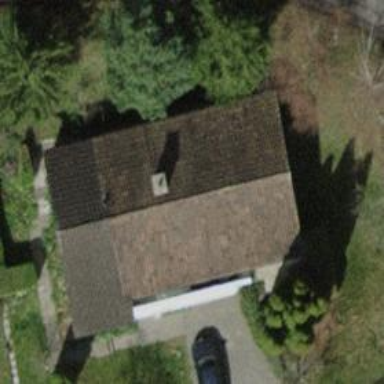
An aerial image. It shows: Gabled roof house.